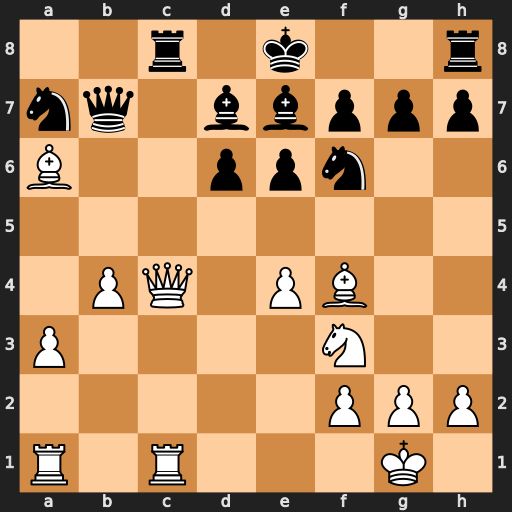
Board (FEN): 2r1k2r/nq1bbppp/B2ppn2/8/1PQ1PB2/P4N2/5PPP/R1R3K1
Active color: w
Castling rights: k
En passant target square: -
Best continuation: Bxb7 Rxc4 Rxc4